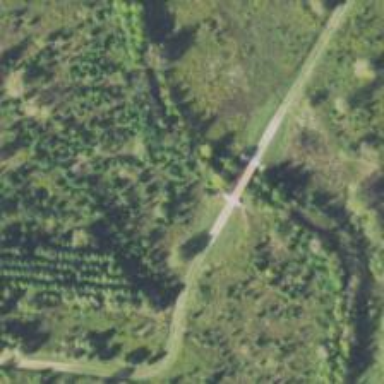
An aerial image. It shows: Truss bridge on path.